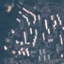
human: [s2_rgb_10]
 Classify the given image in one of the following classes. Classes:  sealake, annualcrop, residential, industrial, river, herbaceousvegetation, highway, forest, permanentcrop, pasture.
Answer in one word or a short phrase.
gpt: Residential